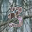
Label: 3